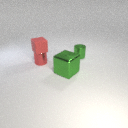
small green metal cylinder to the right of large green metal cube